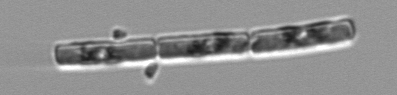
Label: Guinardia_delicatula